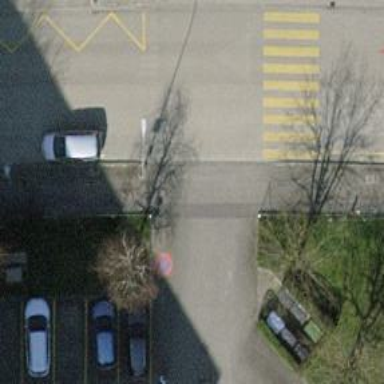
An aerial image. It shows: Parking aisle with sidewalk alongside the service road.